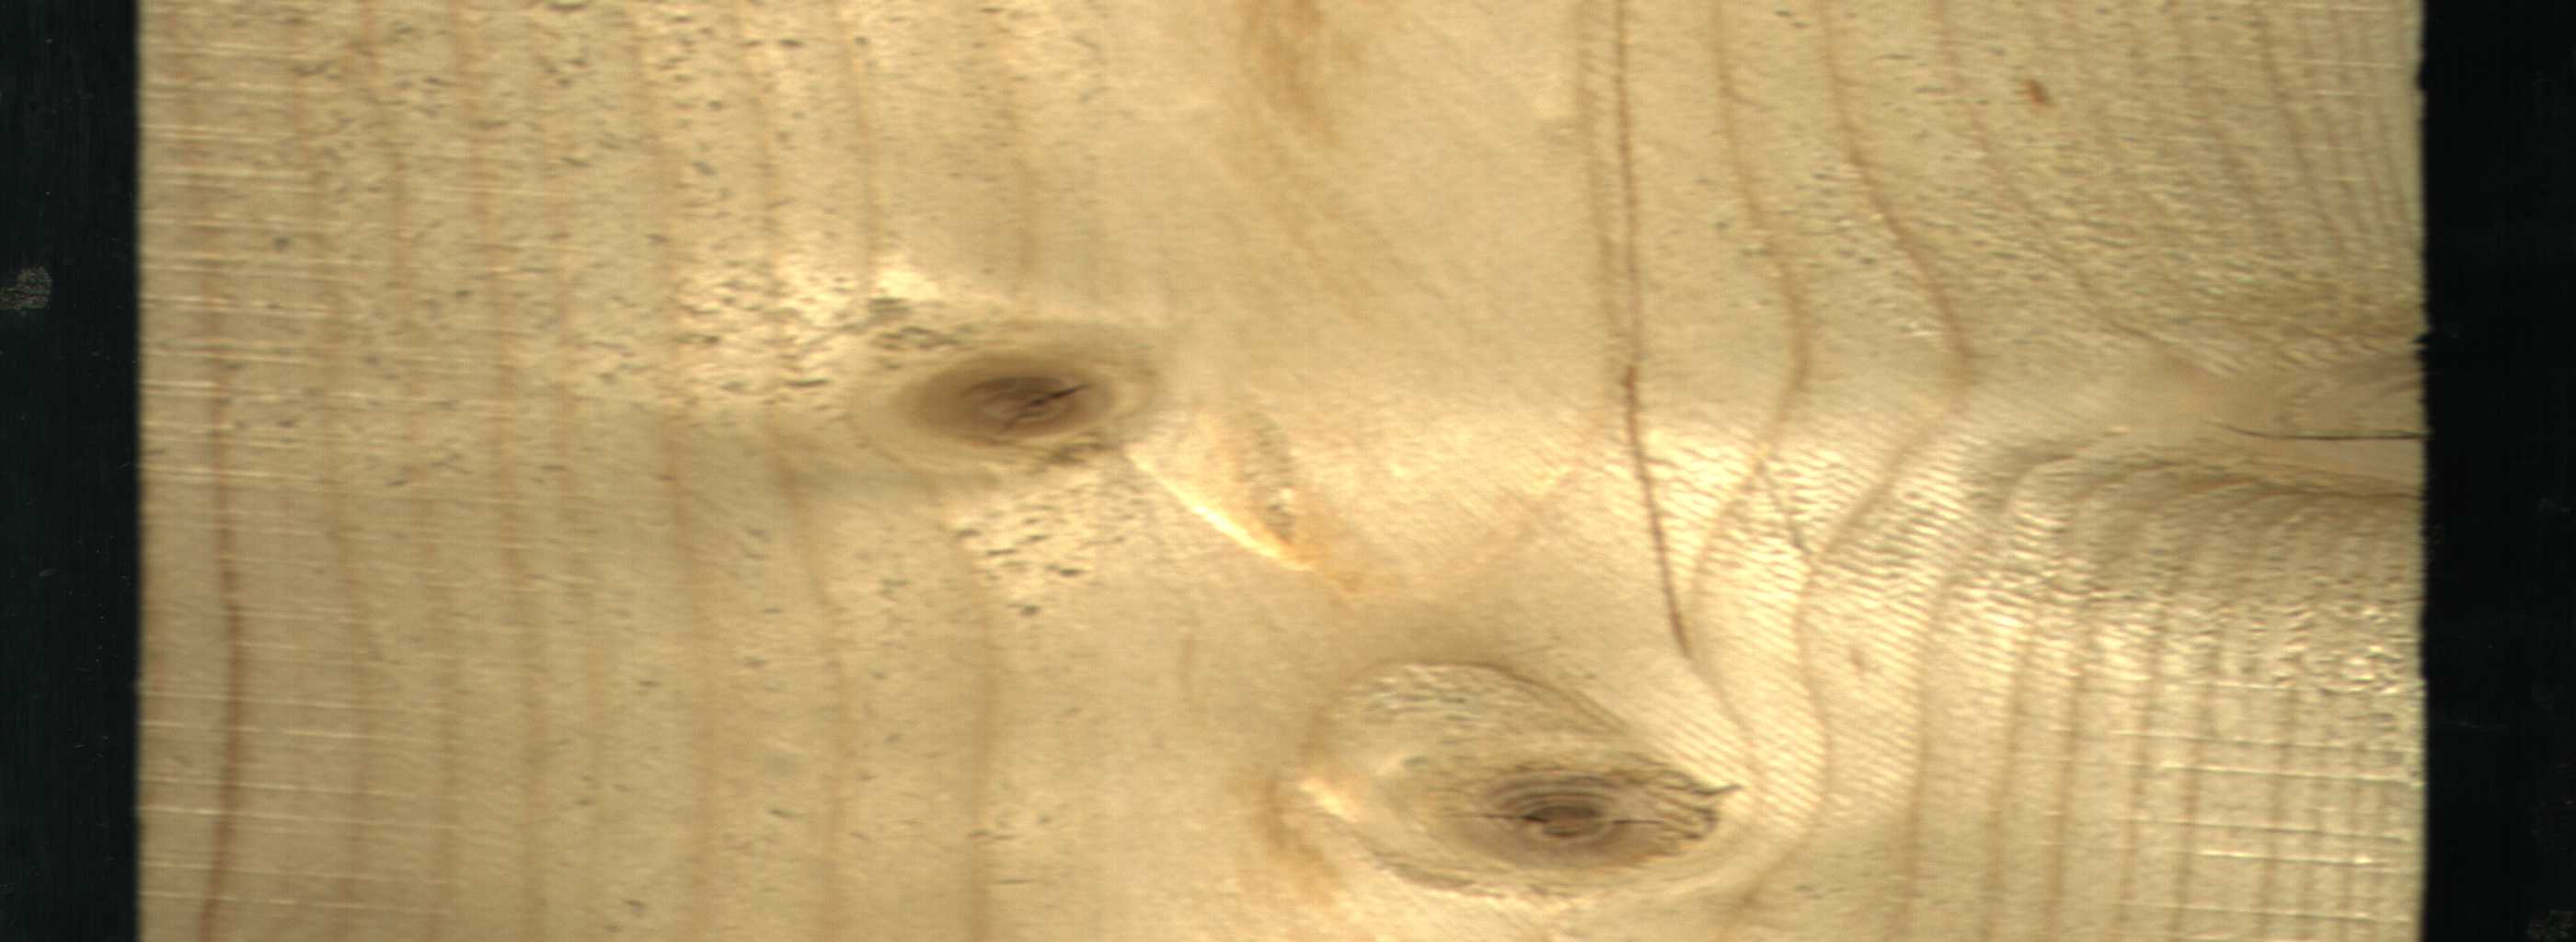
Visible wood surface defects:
knot_with_crack
knot_with_crack
knot_with_crack